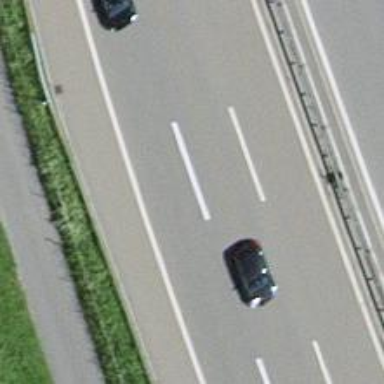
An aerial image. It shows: Motorway.